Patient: sex F, age 82
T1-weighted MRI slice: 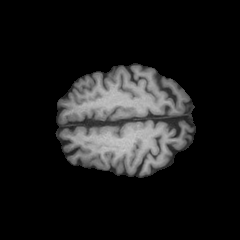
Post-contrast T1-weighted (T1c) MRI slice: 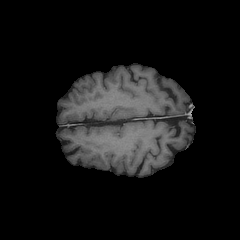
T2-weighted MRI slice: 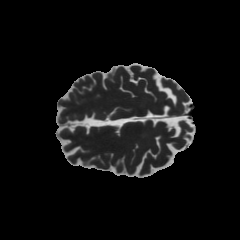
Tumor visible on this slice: yes
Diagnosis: Glioblastoma, IDH-wildtype
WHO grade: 4